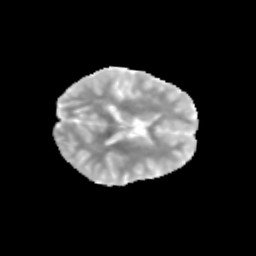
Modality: MD
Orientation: axial
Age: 11
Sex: female
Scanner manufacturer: siemens
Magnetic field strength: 3 T
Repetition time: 3.8 s
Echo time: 0.07 s